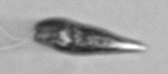
Label: Euglena